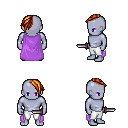
a pixel art fantasy rpg character, male body template, dark elf, purple skin, lavender cape, white pants, dark blonde long mohawk hairstyle, dagger, four views (front, back, left, right), 2x2 character sprite sheet, small pixel art, hard edges, no anti-aliasing